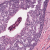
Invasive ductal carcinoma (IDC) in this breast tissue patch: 1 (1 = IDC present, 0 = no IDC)